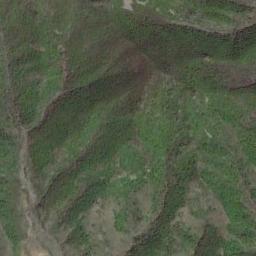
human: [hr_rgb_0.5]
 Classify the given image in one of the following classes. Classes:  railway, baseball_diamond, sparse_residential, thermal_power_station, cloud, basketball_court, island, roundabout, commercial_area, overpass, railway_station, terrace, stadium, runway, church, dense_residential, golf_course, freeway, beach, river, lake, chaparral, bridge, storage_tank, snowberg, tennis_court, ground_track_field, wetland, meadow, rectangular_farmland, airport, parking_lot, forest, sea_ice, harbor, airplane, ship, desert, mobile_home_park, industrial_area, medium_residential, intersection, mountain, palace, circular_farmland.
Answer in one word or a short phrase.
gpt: mountain